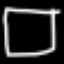
Label: square